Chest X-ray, PA view. Patient: 63 years old, sex F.
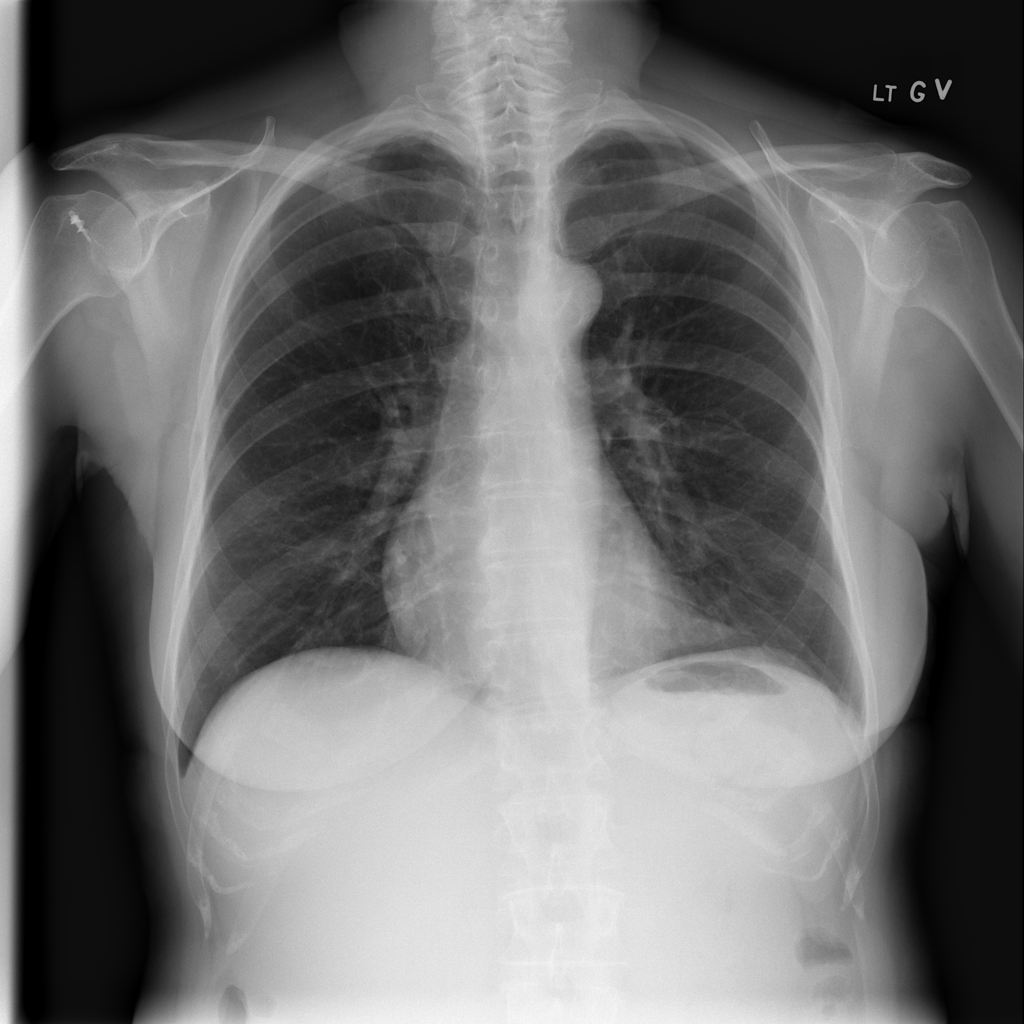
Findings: No Finding